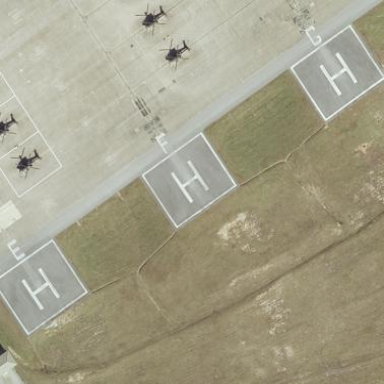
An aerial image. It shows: Image of helipad at airport.